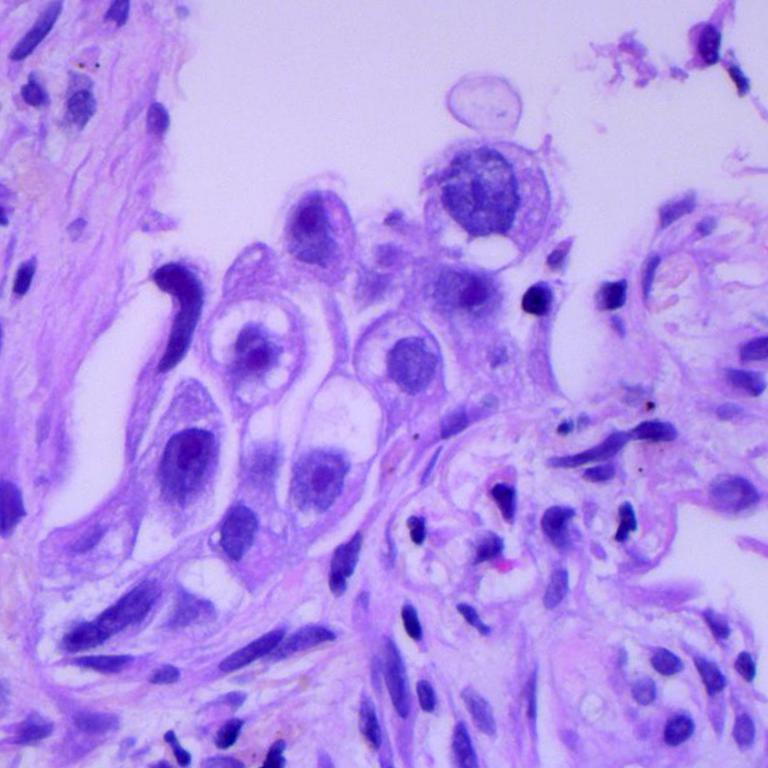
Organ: lung
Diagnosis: adenocarcinomas